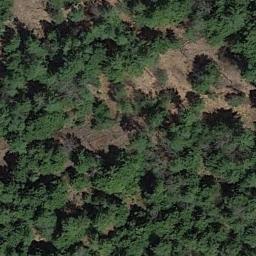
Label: forest